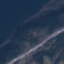
Land use / land cover: Highway